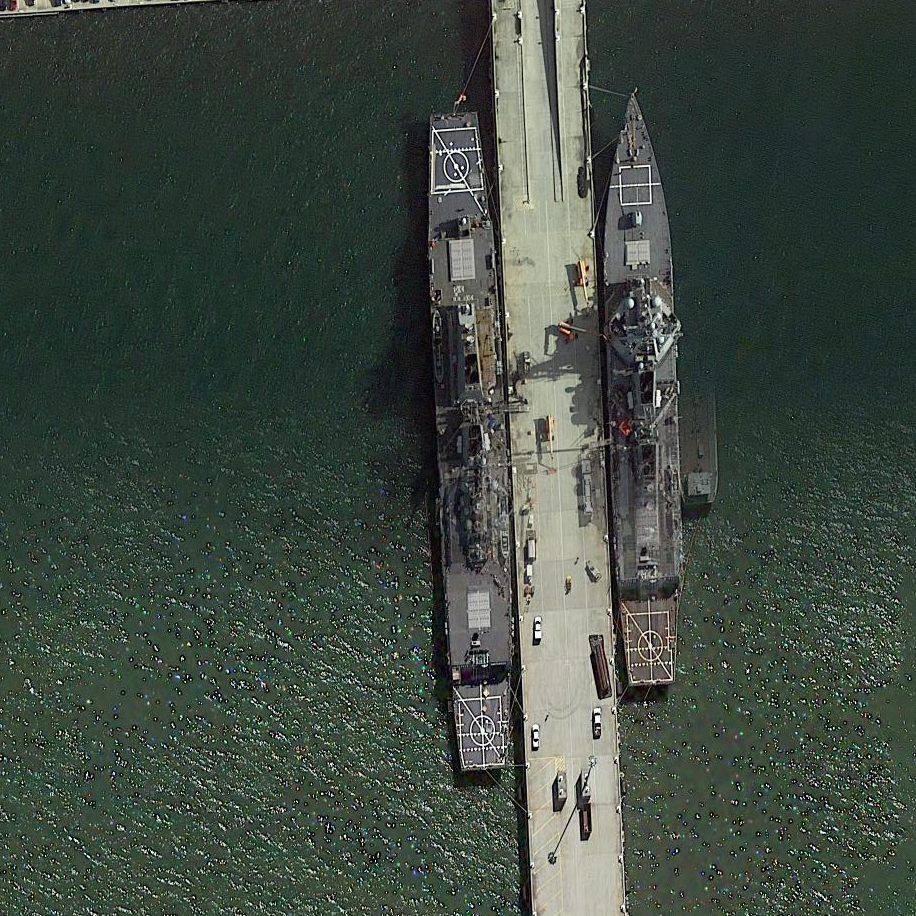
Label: destroyer